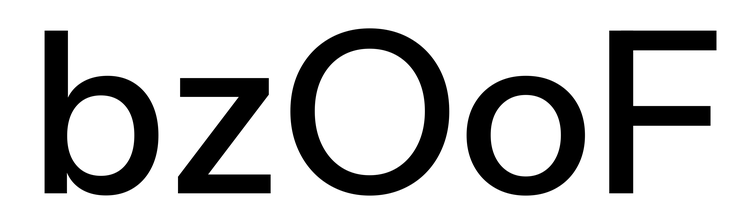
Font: InstrumentSans_Medium